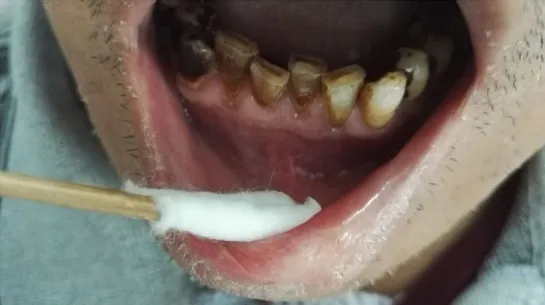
Clinical examination showing his black teeth with enhancing accumulations of plaque calculus. No abnormal protuberance in gingival cheek groove.
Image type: medical_photograph (oral_photograph)